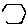
Label: hexagon